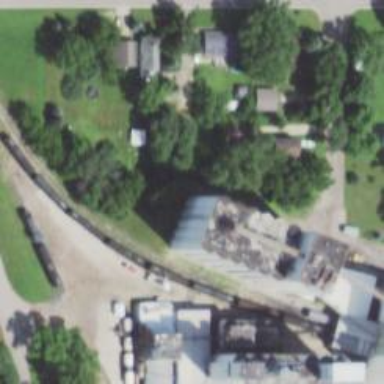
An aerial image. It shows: Silo.